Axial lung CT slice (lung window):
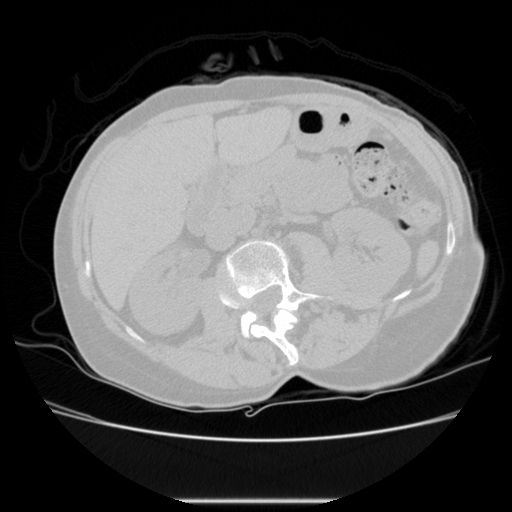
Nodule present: no